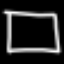
Label: square